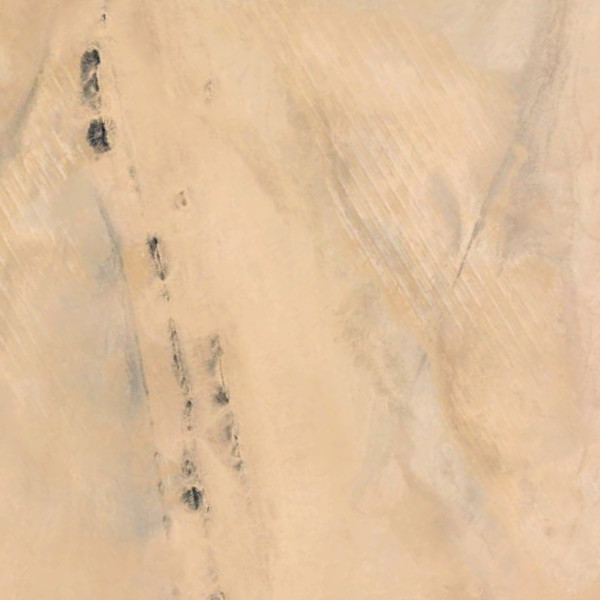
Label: Desert